Question: How can I achieve collapsing toolbar with tab layout in react native,
like
--
Suggest me please
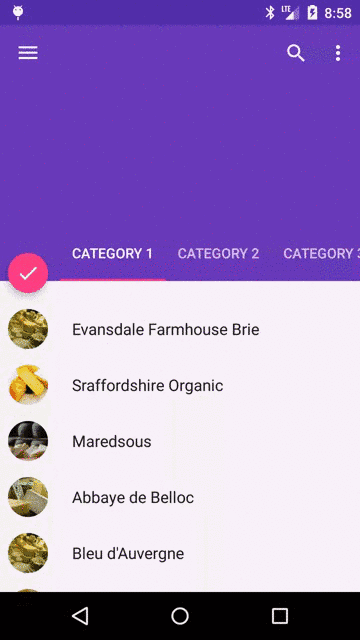
Answer: Thanks, achieved using react-native-scrollable-tabview